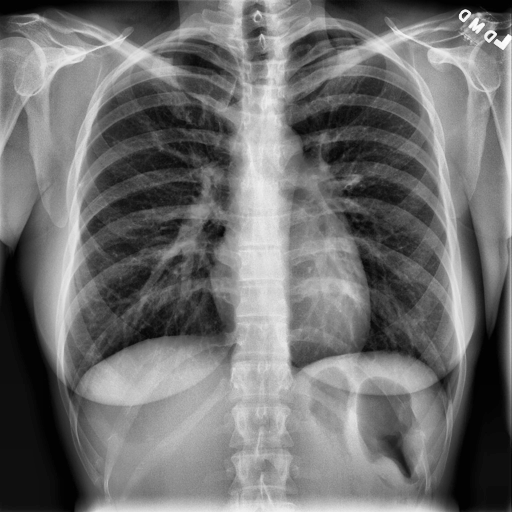
Finding: NORMAL